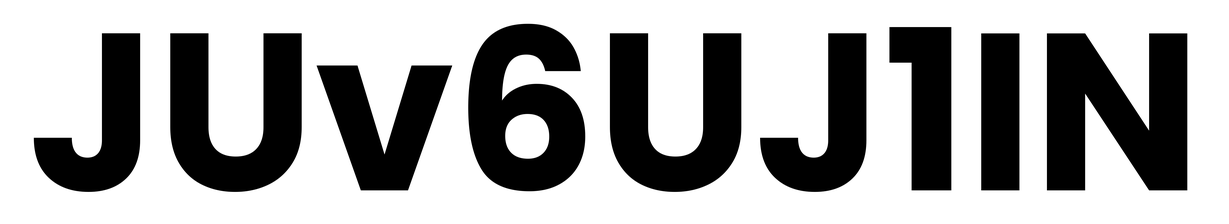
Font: Poppins-Bold